Question:
How do i print the above table data in two pages based on types seperately? Can this be achieved with 'window.print' and some css and javascript tweaks?
Any idea/suggestion are welcome.
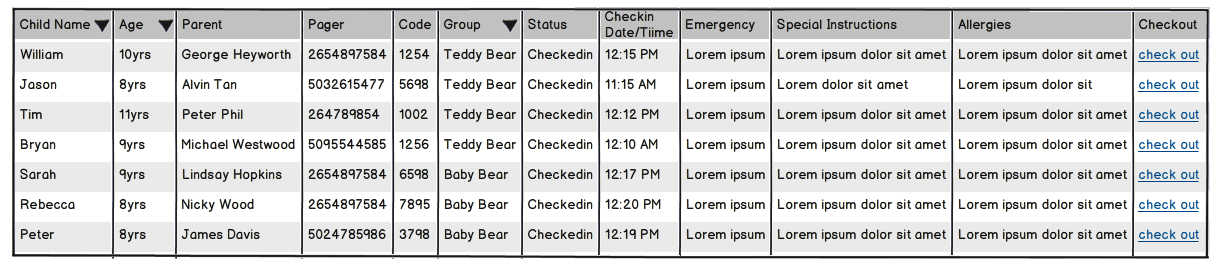
Answer: So, when the table switches from a of "Teddy Bear" to "Baby Bear" you want this on a new page?
If so, then structure the table with separate '<thead>' and '<tbody>' sections, like so:
'''
<table>
<thead>
<tr class="pageBreak">
<th>Child</th>
<th>Group</th>
</tr>
</thead>
<tbody>
<tr>
<td>Alberto</td>
<td>Teddy Bear</td>
</tr>
<tr>
<td>Guadalupe</td>
<td>Teddy Bear</td>
</tr>
</tbody>
<tbody>
<tr>
<td>Carlos</td>
<td>Baby Bear</td>
</tr>
<tr>
<td>Oswaldo</td>
<td>Baby Bear</td>
</tr>
</tbody>
</table>
'''
Notice that different groups are in different '<tbody>'s.
Then you can use CSS like:
'''
tbody {page-break-after:always;}
'''
And the groups will print on separate pages, plus in most browsers, the headers will be repeated.
Print or print preview <URL>.